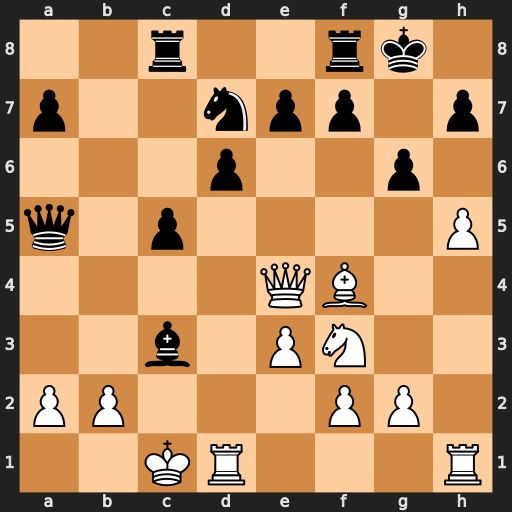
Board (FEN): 2r2rk1/p2npp1p/3p2p1/q1p4P/4QB2/2b1PN2/PP3PP1/2KR3R
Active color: w
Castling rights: -
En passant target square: -
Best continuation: bxc3 Rb8 Kd2 Rb2+ Ke1